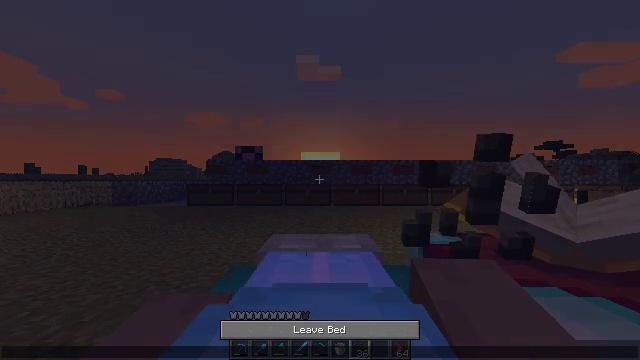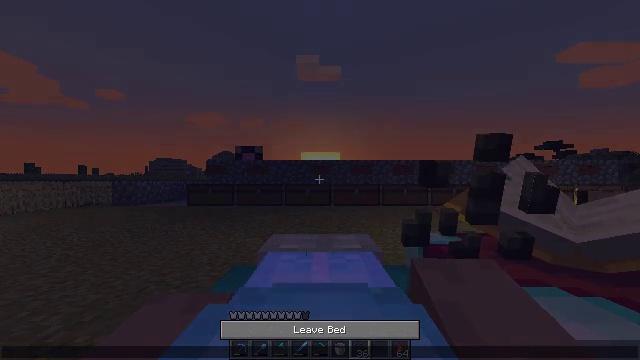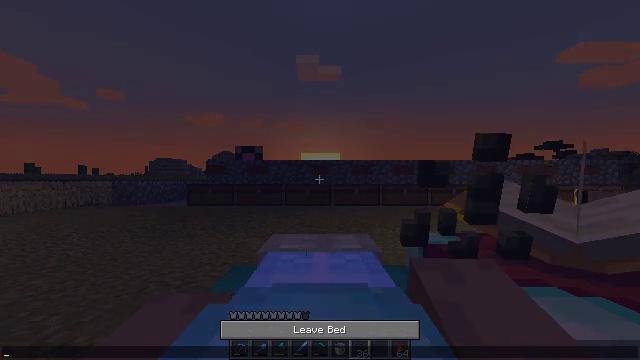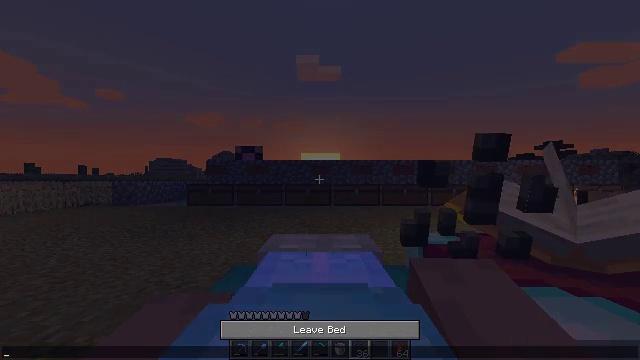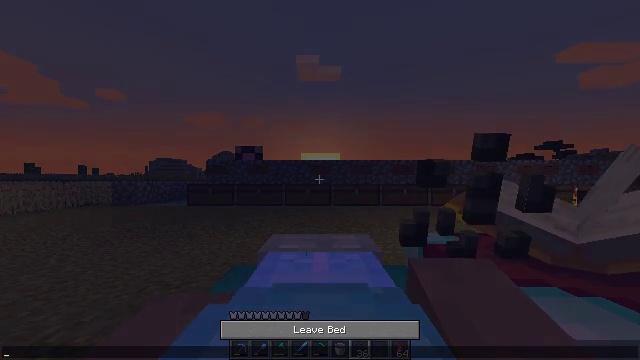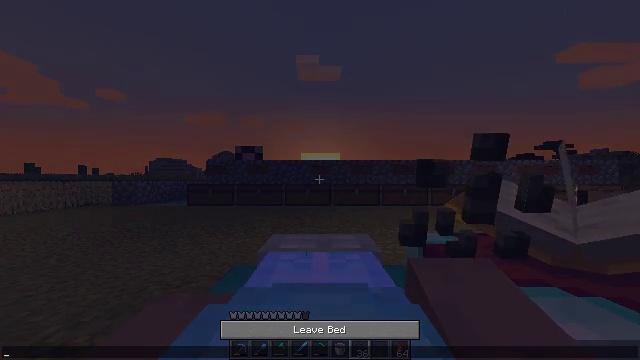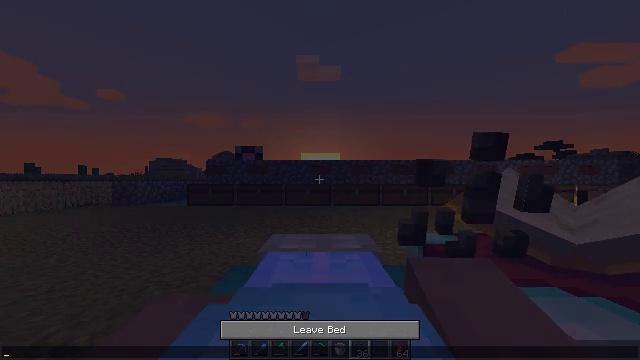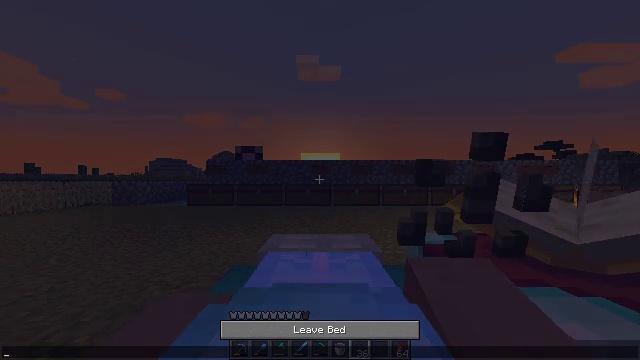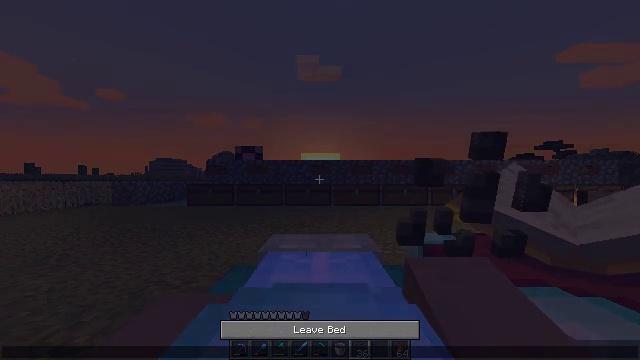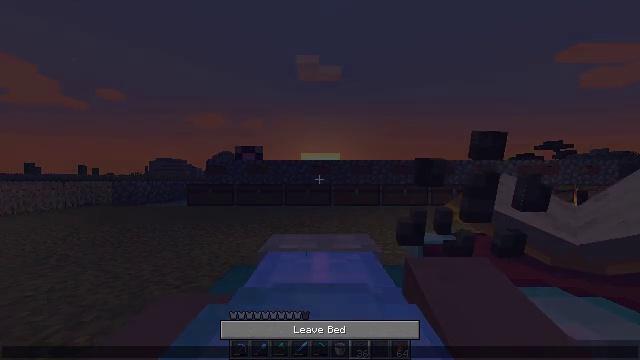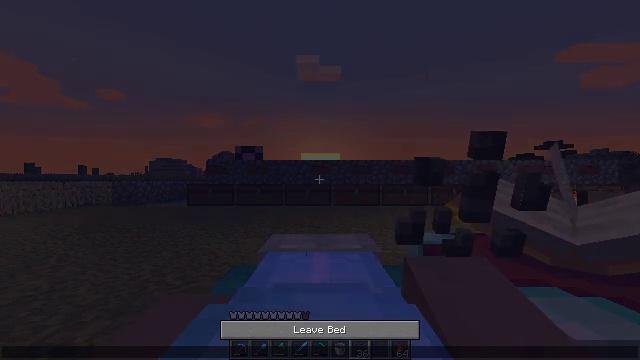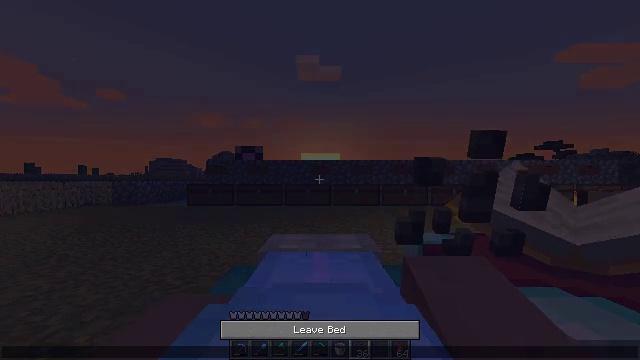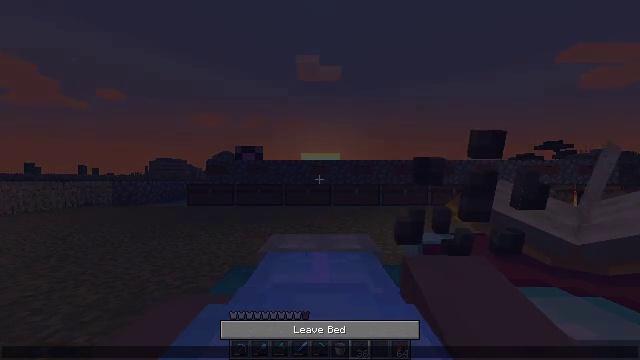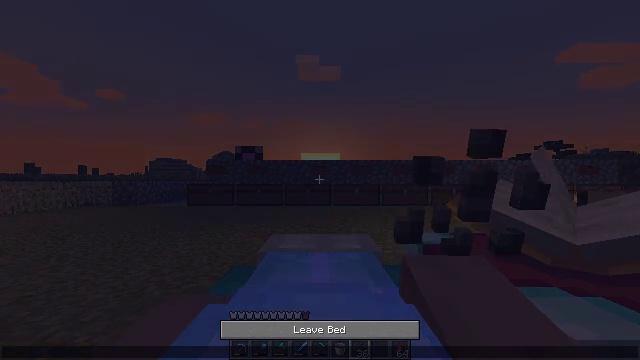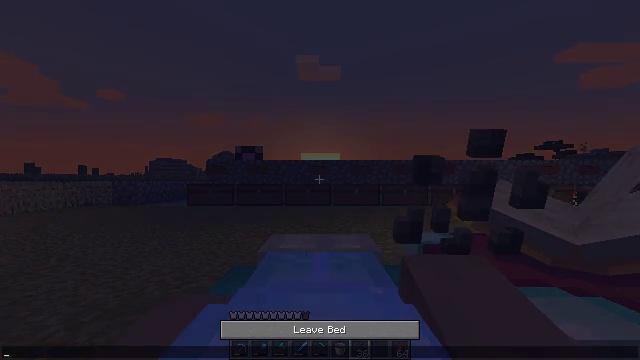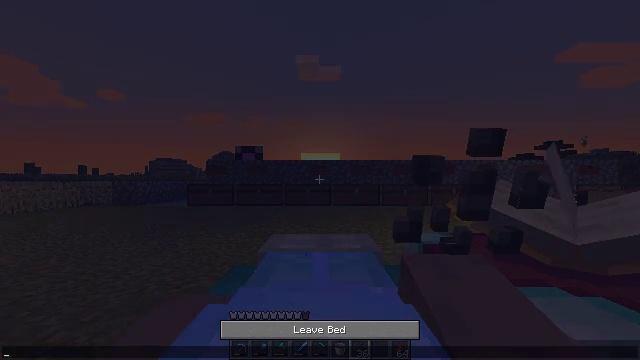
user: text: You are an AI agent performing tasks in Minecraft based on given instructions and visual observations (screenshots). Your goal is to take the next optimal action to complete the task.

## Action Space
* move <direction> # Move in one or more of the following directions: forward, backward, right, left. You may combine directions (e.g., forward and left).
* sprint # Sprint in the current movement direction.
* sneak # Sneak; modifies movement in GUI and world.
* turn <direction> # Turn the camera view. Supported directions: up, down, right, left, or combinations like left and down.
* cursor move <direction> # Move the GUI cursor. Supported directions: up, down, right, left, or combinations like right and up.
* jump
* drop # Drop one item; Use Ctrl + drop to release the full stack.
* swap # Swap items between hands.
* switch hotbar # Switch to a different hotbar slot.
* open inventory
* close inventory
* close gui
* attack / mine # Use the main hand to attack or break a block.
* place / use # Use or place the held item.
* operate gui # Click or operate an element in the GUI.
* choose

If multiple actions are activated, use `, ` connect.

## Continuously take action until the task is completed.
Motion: motion action
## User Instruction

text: Gather melon for food.
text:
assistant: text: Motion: no_op
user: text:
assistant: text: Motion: no_op
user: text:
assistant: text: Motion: no_op
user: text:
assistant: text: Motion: no_op
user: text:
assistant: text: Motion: no_op
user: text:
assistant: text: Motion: no_op
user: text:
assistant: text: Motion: no_op
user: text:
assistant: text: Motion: no_op
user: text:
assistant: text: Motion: no_op
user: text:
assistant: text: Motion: no_op
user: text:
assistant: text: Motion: no_op
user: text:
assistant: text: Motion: no_op
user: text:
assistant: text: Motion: no_op
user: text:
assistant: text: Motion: no_op
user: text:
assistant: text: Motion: no_op
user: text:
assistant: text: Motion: no_op
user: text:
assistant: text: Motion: no_op
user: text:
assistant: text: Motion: cursor move down
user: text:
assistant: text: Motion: no_op
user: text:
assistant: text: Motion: no_op
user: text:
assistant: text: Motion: no_op
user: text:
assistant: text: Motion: no_op
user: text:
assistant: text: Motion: no_op
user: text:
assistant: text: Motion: no_op
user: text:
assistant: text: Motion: no_op
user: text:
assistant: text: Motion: no_op
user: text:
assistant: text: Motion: no_op
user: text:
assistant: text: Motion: no_op
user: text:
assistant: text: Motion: no_op
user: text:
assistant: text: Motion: no_op